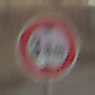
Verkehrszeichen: TatsaechlicheHoehe
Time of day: SunriseSunset
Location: Outdoor (RoadRail)
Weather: PartlyCloudy
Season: NotSpecified
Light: Natural